Interaction volume radius: 10 \u00c5
Interaction volume height: 30 \u00c5
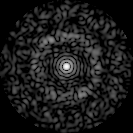
Disorder parameter: 0.8384